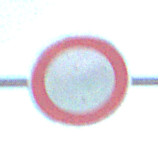
Verkehrszeichen: VerbotFahrzeugeAllerArt
Umgebung: Outdoor, Beach
Tageszeit: SunriseSunset
Wetter: Clear
Licht: Natural
Jahreszeit: NotSpecified
Kontrast: HighContrast